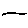
Label: line